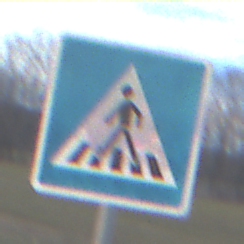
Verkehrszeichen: FussgaengerueberwegRechts
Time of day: SunriseSunset
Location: Outdoor (Nature)
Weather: PartlyCloudy
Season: NotSpecified
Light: Natural